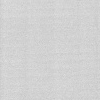
Atmospheric dust classification: dusty